This plot shows a bearing's acceleration signal over time (raw waveform). Diagnose the bearing from this image, choosing from: normal, inner_race, outer_race, ball.
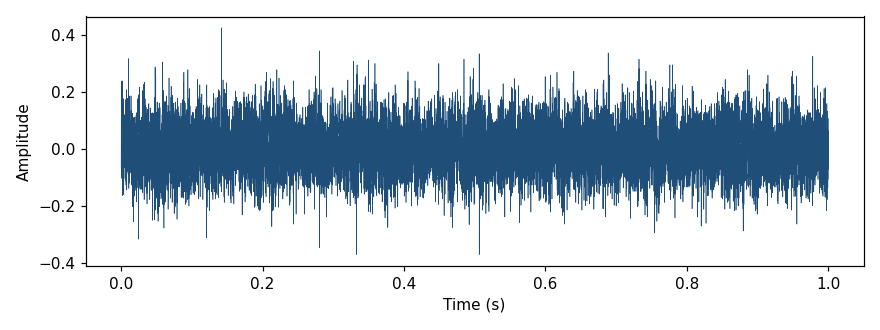
Answer: normal